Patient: sex M, age 66
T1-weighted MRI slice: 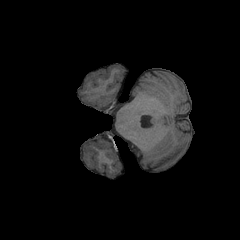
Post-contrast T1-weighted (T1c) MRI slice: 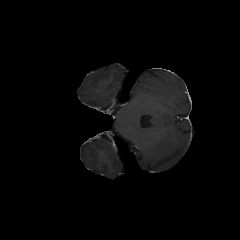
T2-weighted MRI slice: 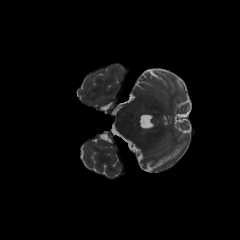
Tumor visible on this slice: no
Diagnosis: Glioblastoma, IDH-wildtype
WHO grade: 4